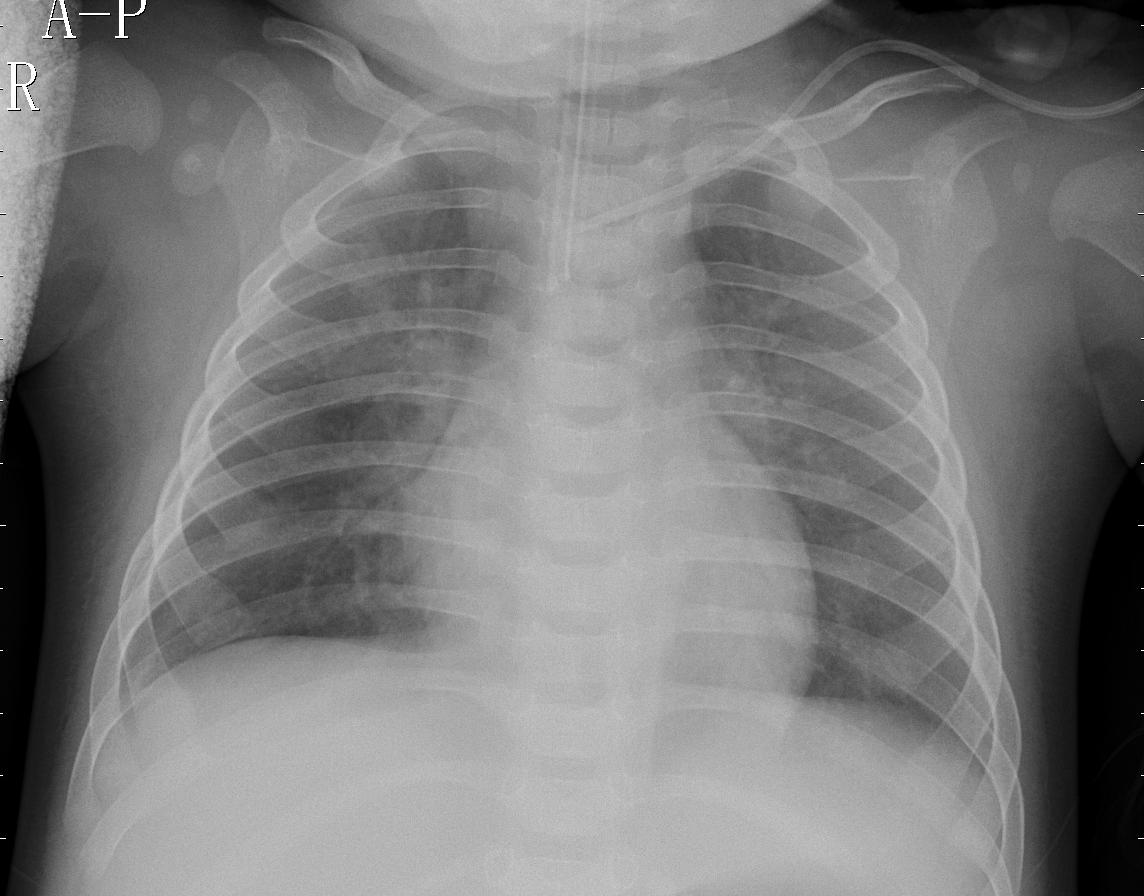
Diagnosis: PNEUMONIA